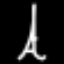
Label: The Eiffel Tower